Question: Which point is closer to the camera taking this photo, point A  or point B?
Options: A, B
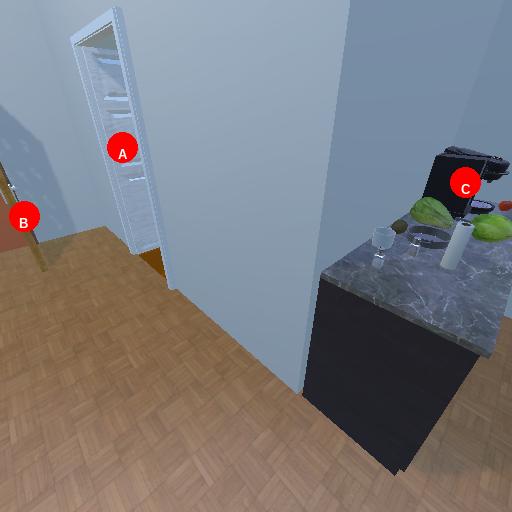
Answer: A